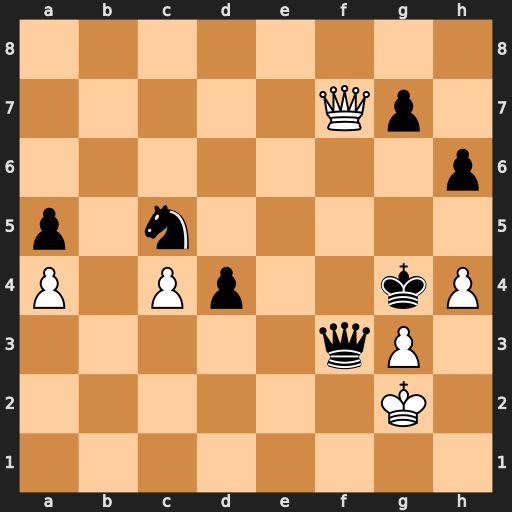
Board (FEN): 8/5Qp1/7p/p1n5/P1Pp2kP/5qP1/6K1/8
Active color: w
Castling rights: -
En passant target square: -
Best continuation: Qxf3#